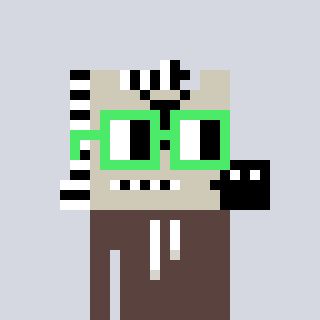
a pixel art character with square light green glasses, a zebra-shaped head and a darkbrown-colored body on a cool background